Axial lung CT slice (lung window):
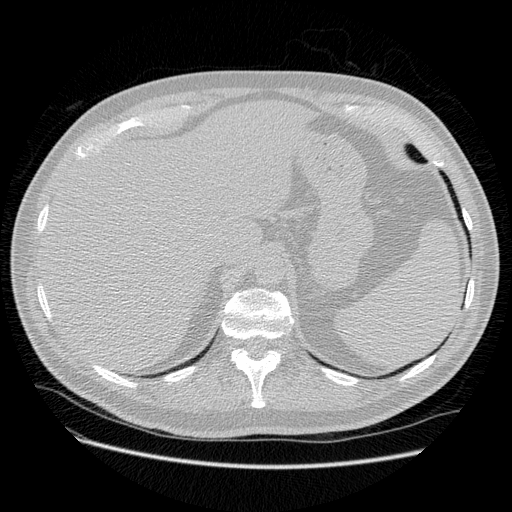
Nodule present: no